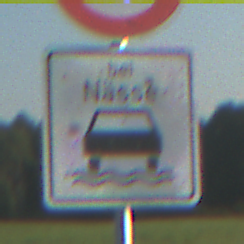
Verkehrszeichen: BeiNaesse
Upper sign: Geschwindigkeit50
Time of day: MorningAfternoon
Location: Outdoor (Nature)
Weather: Clear
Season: NotSpecified
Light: Natural